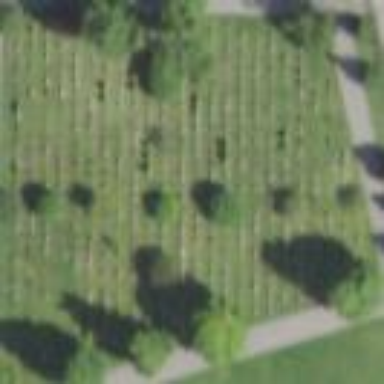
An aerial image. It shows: Sector in the cemetery.